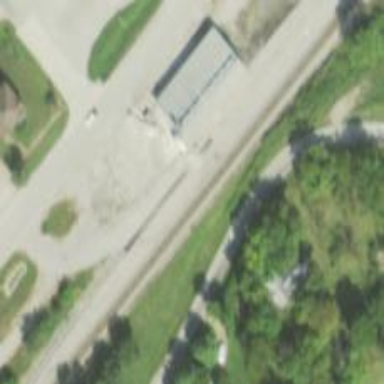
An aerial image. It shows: Railway service station.